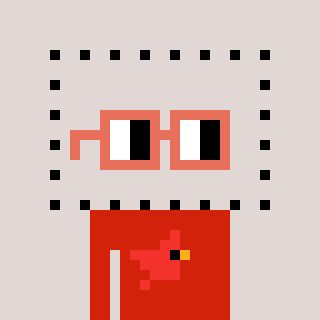
a pixel art character with square orange glasses, a void-shaped head and a red-colored body on a warm background